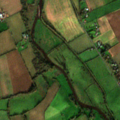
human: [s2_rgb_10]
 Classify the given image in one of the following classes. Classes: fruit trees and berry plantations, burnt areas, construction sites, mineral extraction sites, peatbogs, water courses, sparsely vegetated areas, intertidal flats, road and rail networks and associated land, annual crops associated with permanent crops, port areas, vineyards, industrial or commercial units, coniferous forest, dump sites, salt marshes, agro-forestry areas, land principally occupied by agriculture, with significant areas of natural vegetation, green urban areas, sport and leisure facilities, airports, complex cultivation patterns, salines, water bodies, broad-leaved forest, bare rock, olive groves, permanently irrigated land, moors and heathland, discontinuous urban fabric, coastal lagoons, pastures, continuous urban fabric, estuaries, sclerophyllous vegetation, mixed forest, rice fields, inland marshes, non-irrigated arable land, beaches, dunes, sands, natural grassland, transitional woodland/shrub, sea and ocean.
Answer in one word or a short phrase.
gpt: non-irrigated arable land, pastures, land principally occupied by agriculture, with significant areas of natural vegetation